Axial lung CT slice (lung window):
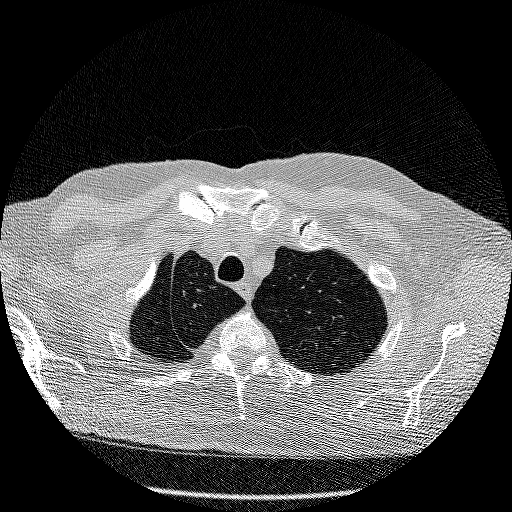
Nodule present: no